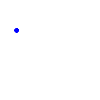
Particle: pion